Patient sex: M
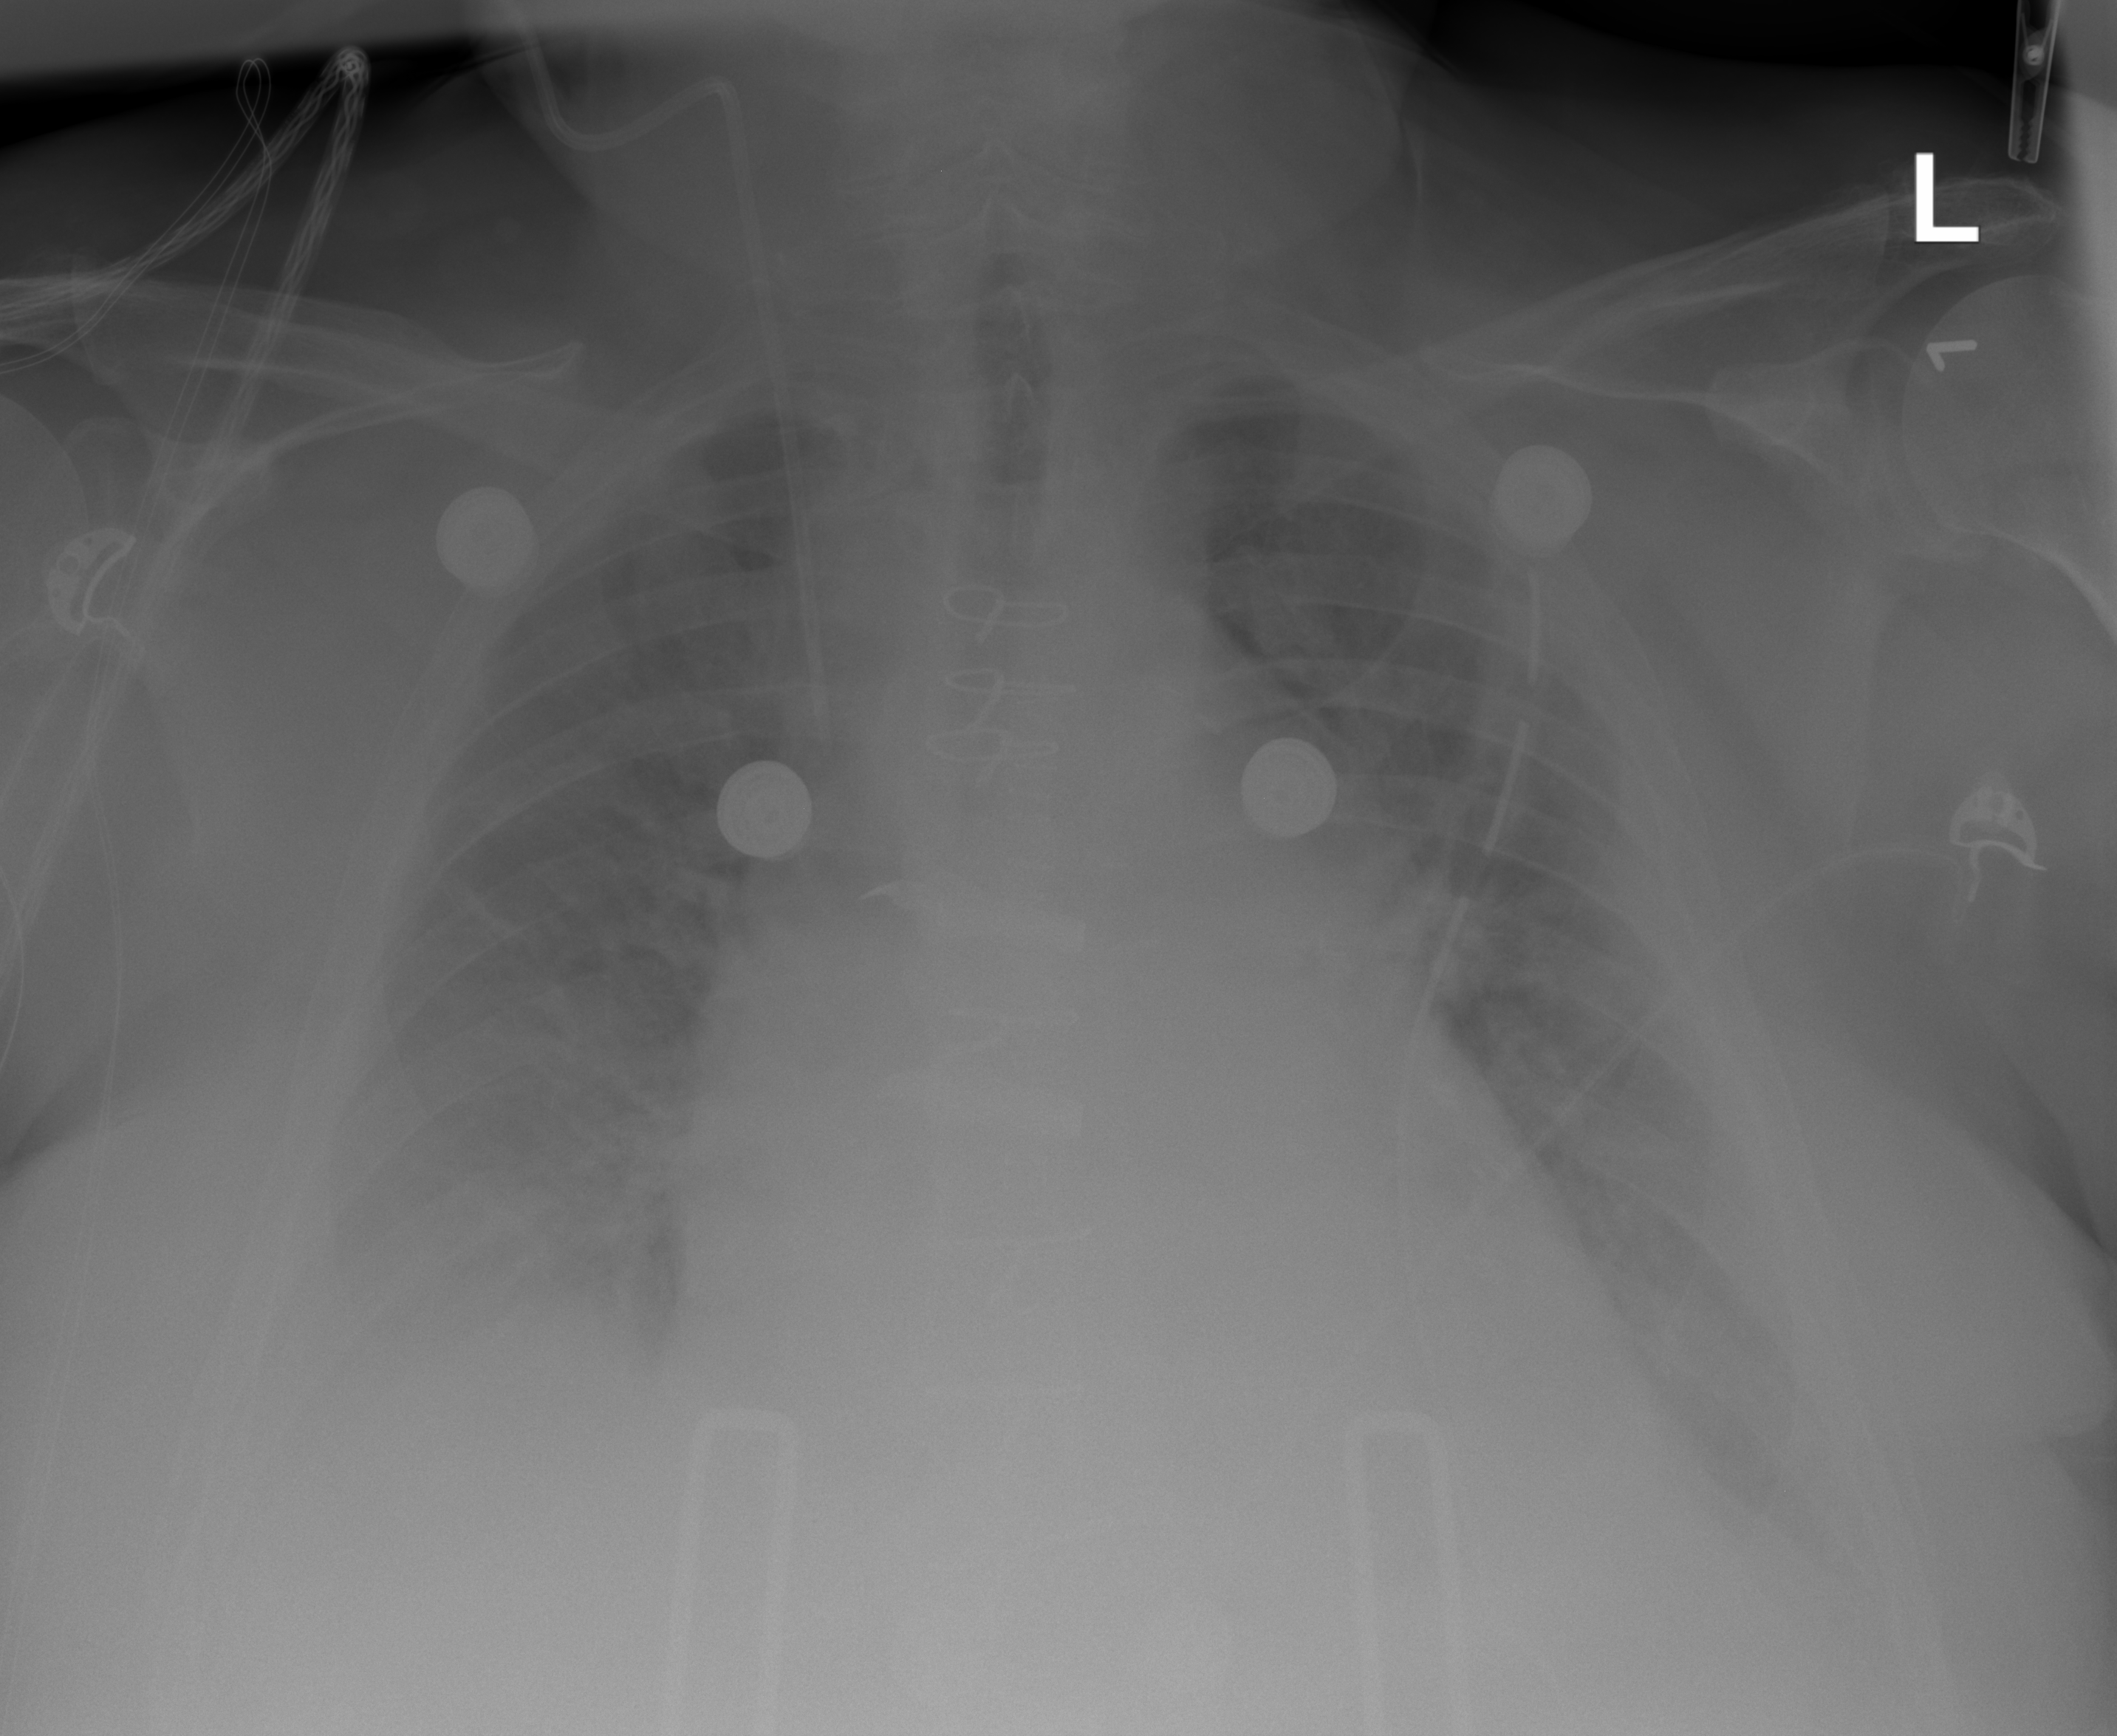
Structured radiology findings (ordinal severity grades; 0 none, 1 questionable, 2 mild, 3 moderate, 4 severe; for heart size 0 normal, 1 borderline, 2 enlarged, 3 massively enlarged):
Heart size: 2
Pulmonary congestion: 2
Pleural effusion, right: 2
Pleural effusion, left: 2
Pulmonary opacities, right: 2
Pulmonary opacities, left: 2
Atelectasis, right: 2
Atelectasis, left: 2